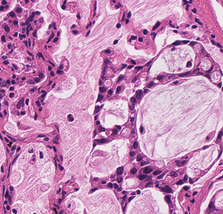
Tumor epithelial tissue: yes
Tumor-associated stroma tissue: yes
Normal tissue: no